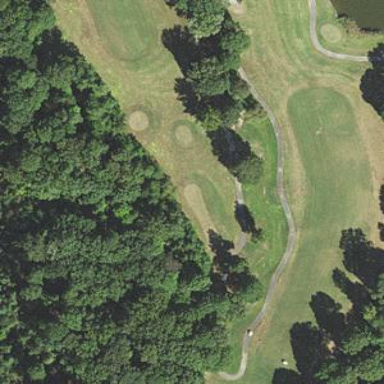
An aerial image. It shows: Area with grass used as rough in golf course.